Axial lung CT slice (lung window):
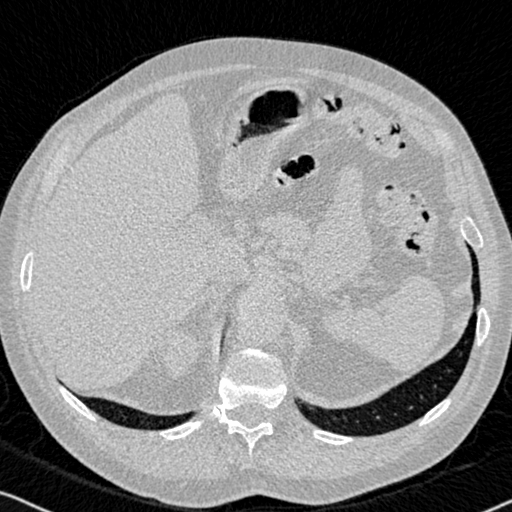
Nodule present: no